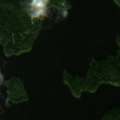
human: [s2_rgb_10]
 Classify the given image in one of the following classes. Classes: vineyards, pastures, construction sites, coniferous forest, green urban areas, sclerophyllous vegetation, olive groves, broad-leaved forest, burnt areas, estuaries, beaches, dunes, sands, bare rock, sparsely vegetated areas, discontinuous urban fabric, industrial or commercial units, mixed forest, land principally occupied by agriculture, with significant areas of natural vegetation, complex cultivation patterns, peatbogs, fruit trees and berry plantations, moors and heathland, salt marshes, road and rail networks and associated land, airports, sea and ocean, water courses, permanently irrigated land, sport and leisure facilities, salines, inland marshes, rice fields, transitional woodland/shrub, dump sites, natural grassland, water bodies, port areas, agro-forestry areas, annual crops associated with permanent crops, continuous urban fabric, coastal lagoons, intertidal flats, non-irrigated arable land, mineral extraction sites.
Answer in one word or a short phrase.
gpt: mixed forest, water bodies